Question: For some reason FireFox does not seem to resize the width of a floating div when the image is scaled on height and the width property is set to auto. It works as intended to in Chrome though.

js-fiddle wont render it quite correctly so here is the code:
'''
<STYLE>
div {
border: solid 1px green;
}
.container {
height:400px;
width:300px;
}
.holder{
border: solid 1px blue;
float:right;
}
.resized {
height:90%;
}
</STYLE>
<div class="container">
<div class="holder">
<img class="resized" src="data:image/png;base64,iVBORw0KGgoAAAANSUhEUgAAADYAAACPAgMAAADM7sDzAAAACVBMVEXMzMz+/v7///9Fv2/IAAAA7ElEQVRIS+3OMWrDQBAF0L9LNERbJRCDpNoGSaeY2tU2blK5SJVT6Ah7hCGkcOaUKRzv7gRsSBNM4t89+Mx84C9mgmAXazp9L2Qh7jPHRVpQYZQOnjMfLvLJ8t6ysZed/evMqtGZzbdcYVQmDGcZMPFzzZG3htHyMRiuLHvLO0ucp8ol/lYC0Oww63LkwHjVlLlilxDHU3mzeAYy94lQMe0JyKfcsibMkslrwiynstcDAZmkH54LGzQuFbagelUHz/XmW64vPWirb6qHIwltqOi5CwDkq+zSS03EaLjhoFI4WAaY8k/57VTNf5VPpH1Mhhj2avwAAAAASUVORK5CYII=">
</div>
<div>
LOL, div.. Div Div Div Div Div Div Div Div Div Div Div
</div>
</div>
'''
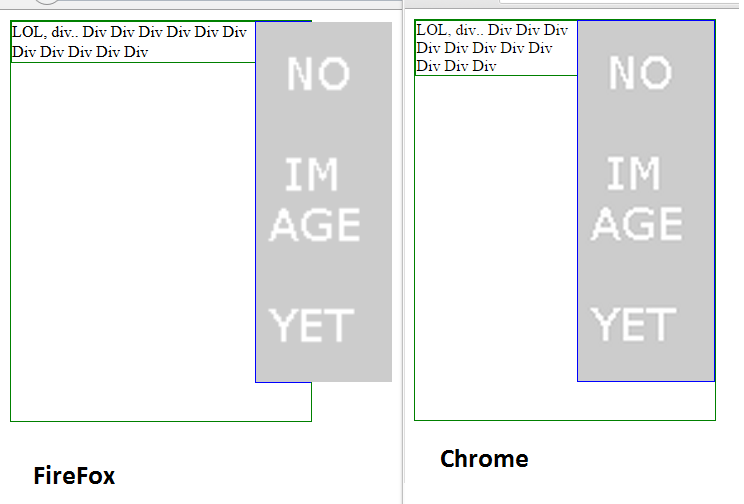
Answer: This is apparently due to an oddity in the quirks mode rendering. The solution was simply to force strict-HTML5 by adding '<!DOCTYPE html>' to the beginning of the document, setting the image height to 100% and the height of "holder" to 90% (so that the image container gets the right size and the image get 100% of that height). Thanks to the <URL> for pointing this out
'''
<!DOCTYPE html>
<STYLE>
div {
border: solid 1px green;
}
.container {
height:400px;
width:300px;
}
.holder{
border: solid 1px blue;
float:right;
height: 90%;
}
.resized {
height:100%;
}
'''